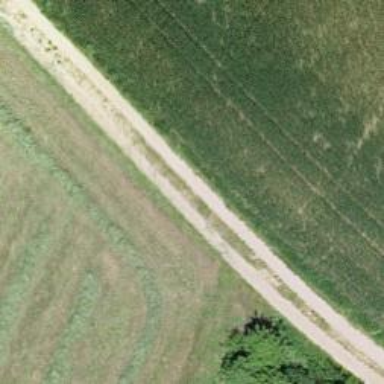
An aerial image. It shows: Gravel track with grade2 quality.